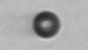
Label: bead